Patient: sex F, age 32
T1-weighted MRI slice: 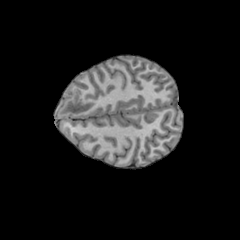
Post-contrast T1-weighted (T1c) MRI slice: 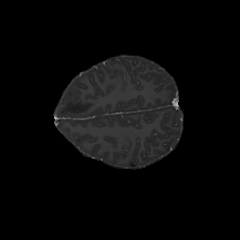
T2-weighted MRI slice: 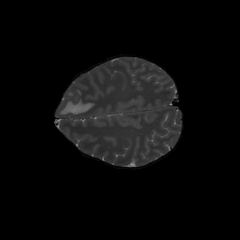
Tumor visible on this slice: yes
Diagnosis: Astrocytoma, IDH-mutant
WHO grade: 3